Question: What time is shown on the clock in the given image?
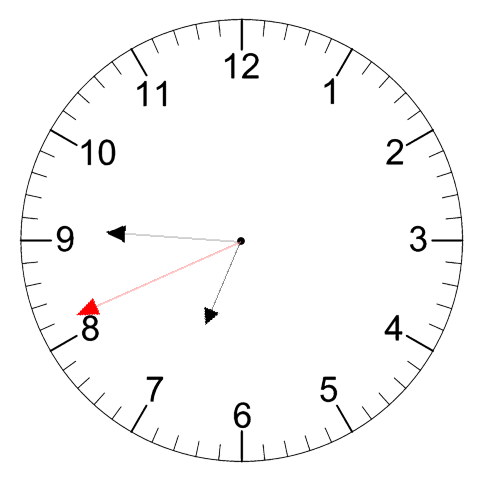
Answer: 06:45:41